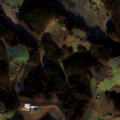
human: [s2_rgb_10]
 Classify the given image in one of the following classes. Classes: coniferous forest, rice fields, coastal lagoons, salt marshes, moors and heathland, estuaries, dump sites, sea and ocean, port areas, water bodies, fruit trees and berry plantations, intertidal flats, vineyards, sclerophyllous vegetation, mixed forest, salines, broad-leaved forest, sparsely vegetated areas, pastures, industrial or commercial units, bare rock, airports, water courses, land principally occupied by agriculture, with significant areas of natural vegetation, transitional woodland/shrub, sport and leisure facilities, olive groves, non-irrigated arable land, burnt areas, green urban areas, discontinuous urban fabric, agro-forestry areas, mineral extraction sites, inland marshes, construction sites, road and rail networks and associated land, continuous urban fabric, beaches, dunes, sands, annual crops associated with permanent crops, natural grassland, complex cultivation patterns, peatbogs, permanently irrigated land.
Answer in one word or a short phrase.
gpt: non-irrigated arable land, complex cultivation patterns, land principally occupied by agriculture, with significant areas of natural vegetation, broad-leaved forest